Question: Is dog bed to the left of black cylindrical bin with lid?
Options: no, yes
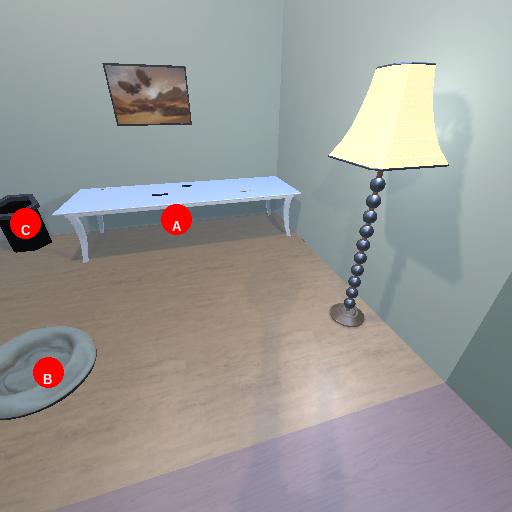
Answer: no